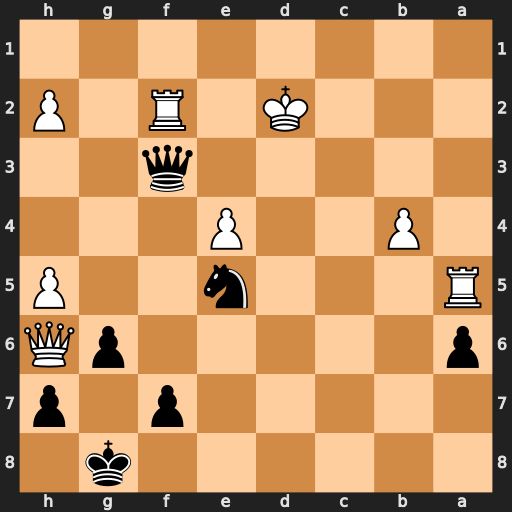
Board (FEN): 6k1/5p1p/p5pQ/R3n2P/1P2P3/5q2/3K1R1P/8
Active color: b
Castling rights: -
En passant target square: -
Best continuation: Qxf2+ Kc3 Qf3+ Kd4 Nc6+